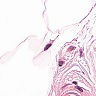
Metastatic tissue present: no